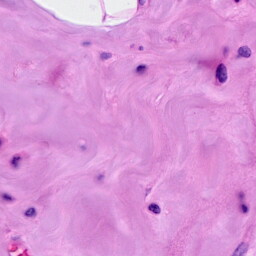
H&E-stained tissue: Breast